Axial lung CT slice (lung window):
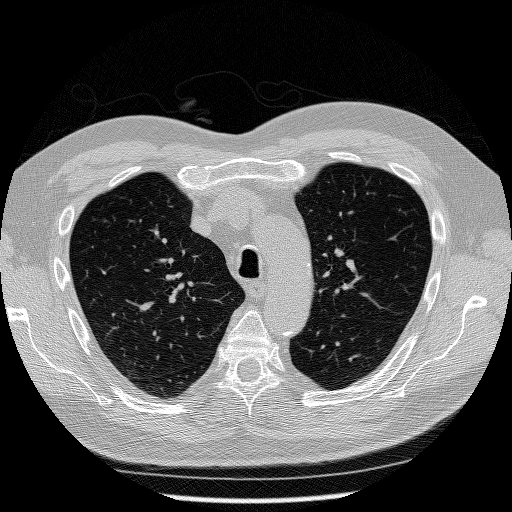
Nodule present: no